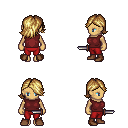
a pixel art fantasy rpg character, female body template, human, tanned skin, maroon sleeveless shirt, red pants, blonde swoop hairstyle, brown shoes, dagger, four views (front, back, left, right), 2x2 character sprite sheet, small pixel art, hard edges, no anti-aliasing